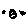
Label: moon